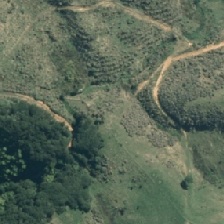
Land cover: grose_broom